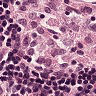
Metastatic tissue present: no